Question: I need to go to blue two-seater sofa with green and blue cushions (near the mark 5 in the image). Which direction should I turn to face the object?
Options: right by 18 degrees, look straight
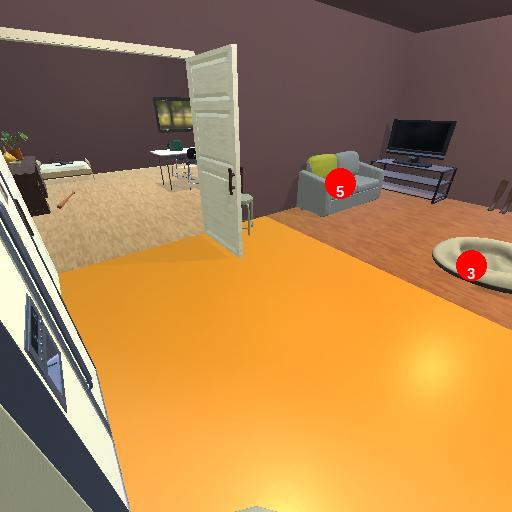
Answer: right by 18 degrees